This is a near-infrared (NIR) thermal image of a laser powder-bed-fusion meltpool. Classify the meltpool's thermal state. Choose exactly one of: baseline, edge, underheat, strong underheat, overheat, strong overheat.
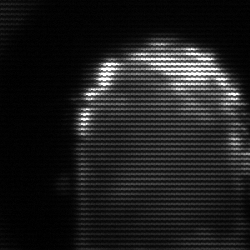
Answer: baseline